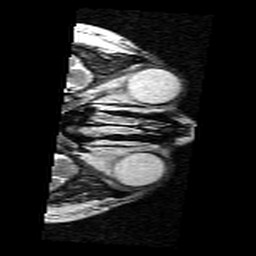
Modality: T2w
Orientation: axial
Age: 28
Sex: female
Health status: ill
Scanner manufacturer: siemens
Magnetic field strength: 3 T
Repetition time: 7.05 s
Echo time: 0.085 s